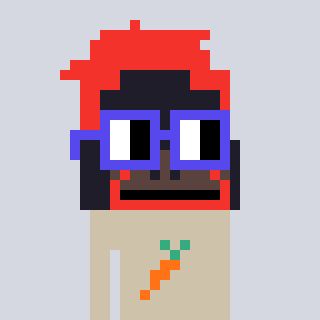
a pixel art character with square blue glasses, a orangutan-shaped head and a bege-colored body on a cool background